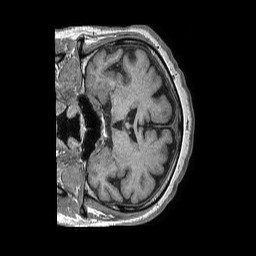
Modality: T1w
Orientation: coronal
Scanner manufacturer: philips
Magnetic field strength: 1.5 T
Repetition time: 0.007736 s
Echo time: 0.003565 s